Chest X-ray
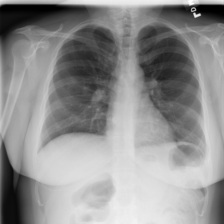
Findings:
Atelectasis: negative
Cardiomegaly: negative
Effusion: negative
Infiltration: negative
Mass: negative
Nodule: negative
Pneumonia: negative
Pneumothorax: negative
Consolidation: negative
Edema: negative
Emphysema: negative
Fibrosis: negative
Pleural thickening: negative
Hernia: negative